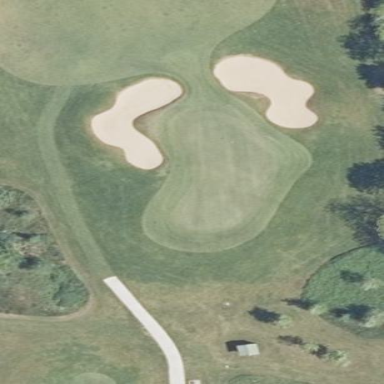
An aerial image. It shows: Golf green.